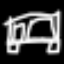
Label: bed